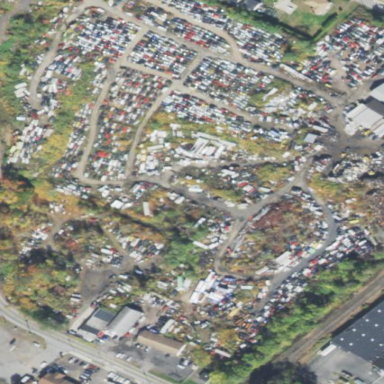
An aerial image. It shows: Industrial area designated as auto wrecker yard.